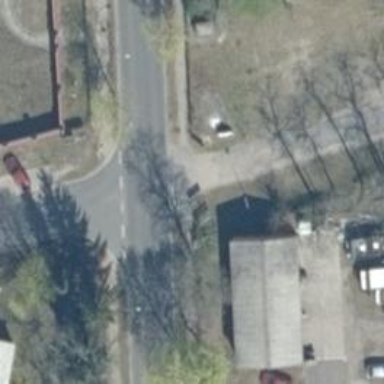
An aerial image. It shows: Secondary road with asphalt surface.